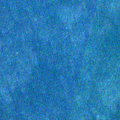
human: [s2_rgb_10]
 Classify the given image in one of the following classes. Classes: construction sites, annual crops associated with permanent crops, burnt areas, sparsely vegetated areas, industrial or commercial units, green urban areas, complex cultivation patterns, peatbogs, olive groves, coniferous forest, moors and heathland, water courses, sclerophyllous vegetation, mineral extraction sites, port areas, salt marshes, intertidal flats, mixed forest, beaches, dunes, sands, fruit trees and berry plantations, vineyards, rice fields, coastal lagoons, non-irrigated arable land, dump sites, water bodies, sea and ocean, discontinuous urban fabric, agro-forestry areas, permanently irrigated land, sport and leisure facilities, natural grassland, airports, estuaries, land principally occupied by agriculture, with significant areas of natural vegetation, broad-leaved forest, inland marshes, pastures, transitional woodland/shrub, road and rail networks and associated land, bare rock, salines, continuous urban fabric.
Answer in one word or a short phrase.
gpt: sea and ocean